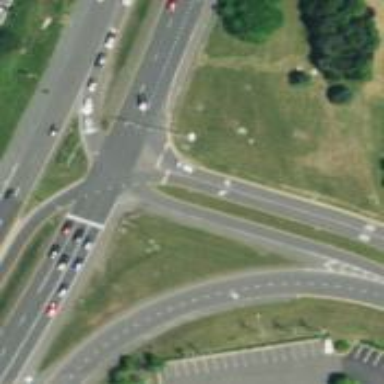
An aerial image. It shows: Trunk link highway with asphalt surface.